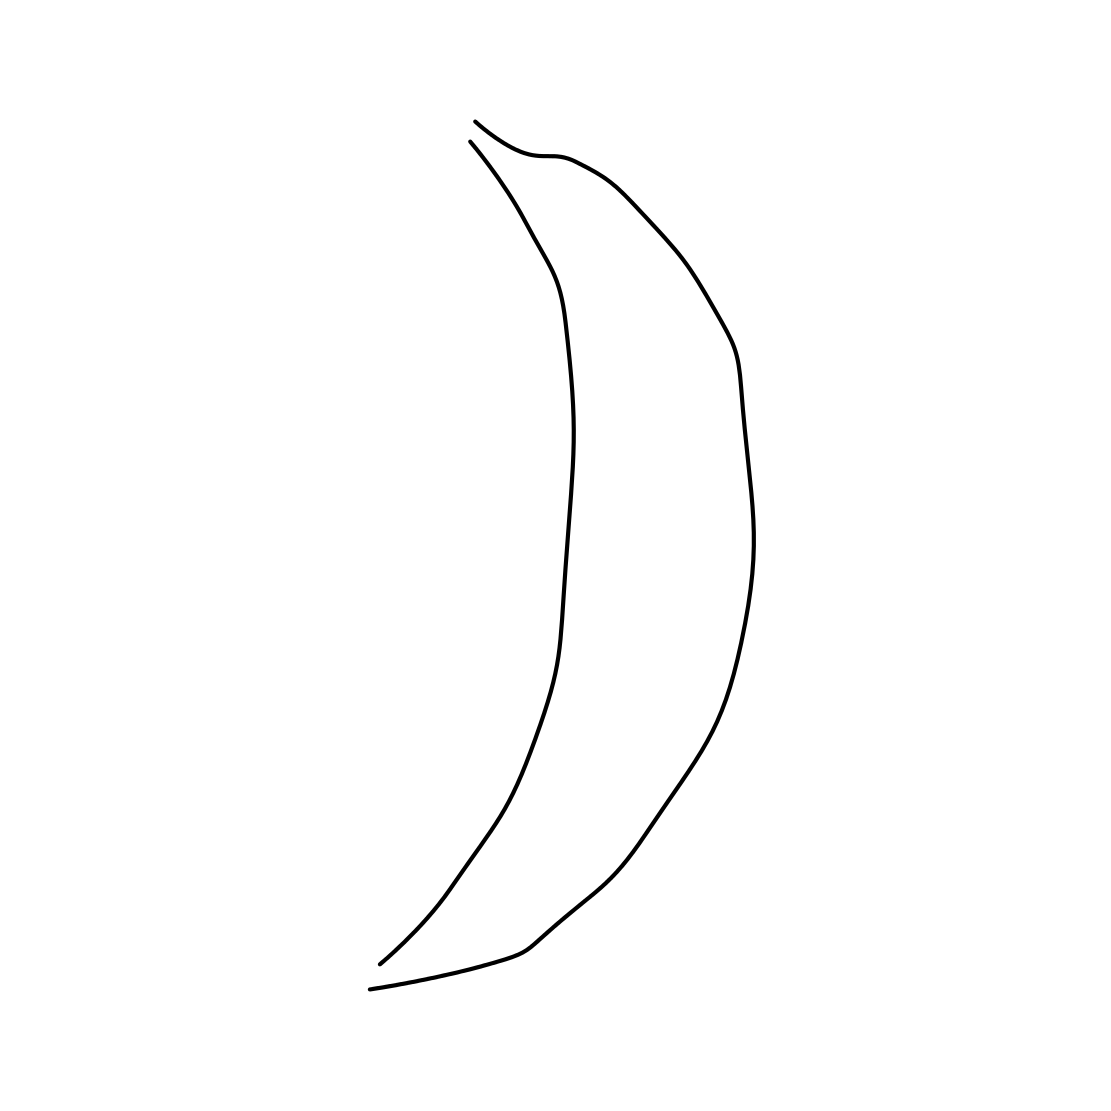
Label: moon